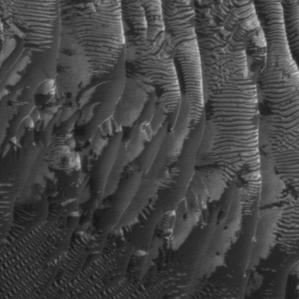
Label: frost